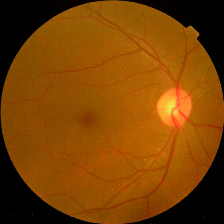
Diabetic retinopathy grade: No DR